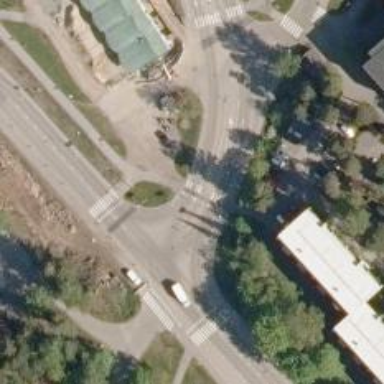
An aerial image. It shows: Asphalt surface with crossing for cyclists.